Interaction volume radius: 10 \u00c5
Interaction volume height: 10 \u00c5
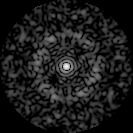
Disorder parameter: 0.821